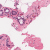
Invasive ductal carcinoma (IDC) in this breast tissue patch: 0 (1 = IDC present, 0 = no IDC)